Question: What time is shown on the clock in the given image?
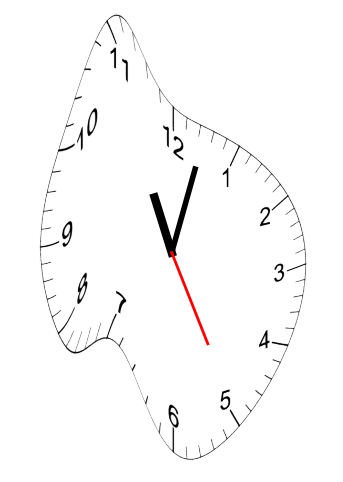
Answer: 11:02:25